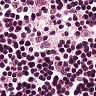
Metastatic tissue present: no